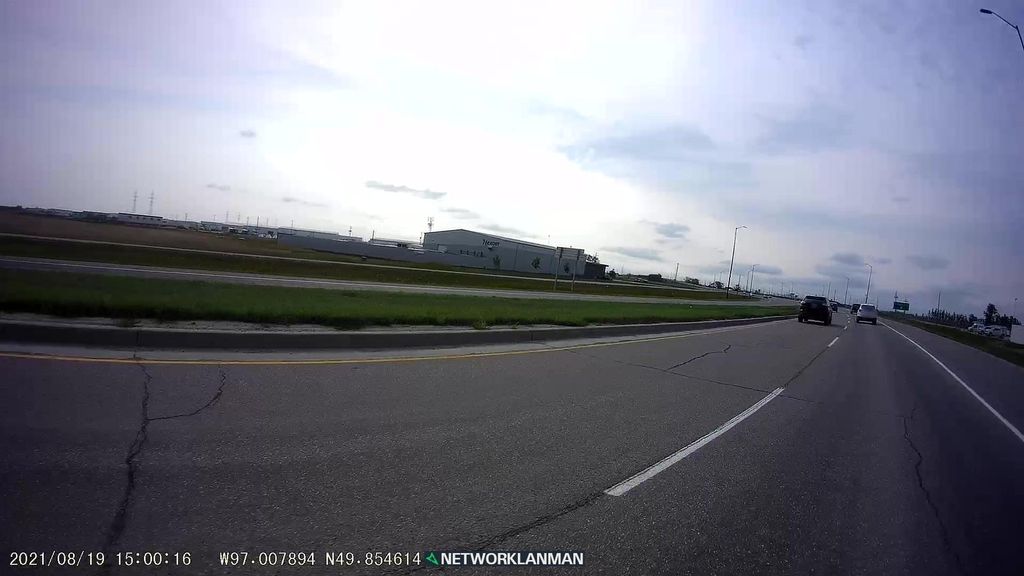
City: winnipeg